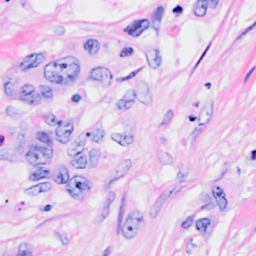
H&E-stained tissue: Breast